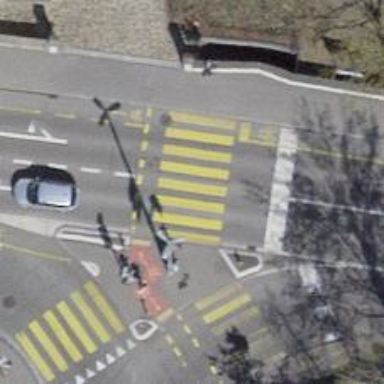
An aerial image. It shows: Crossing with traffic signals.